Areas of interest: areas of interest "Juecheng Chemical Industrial Park"
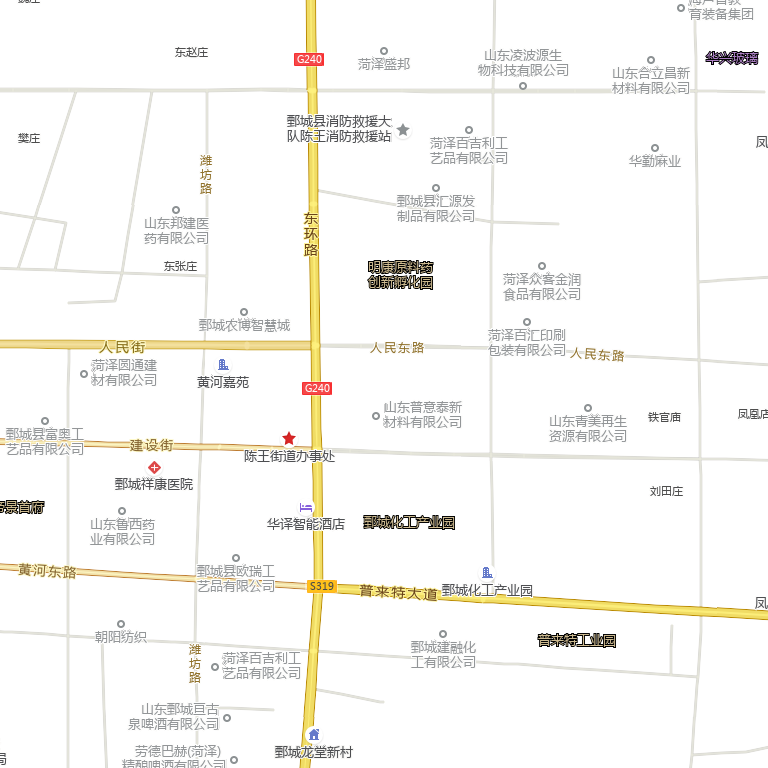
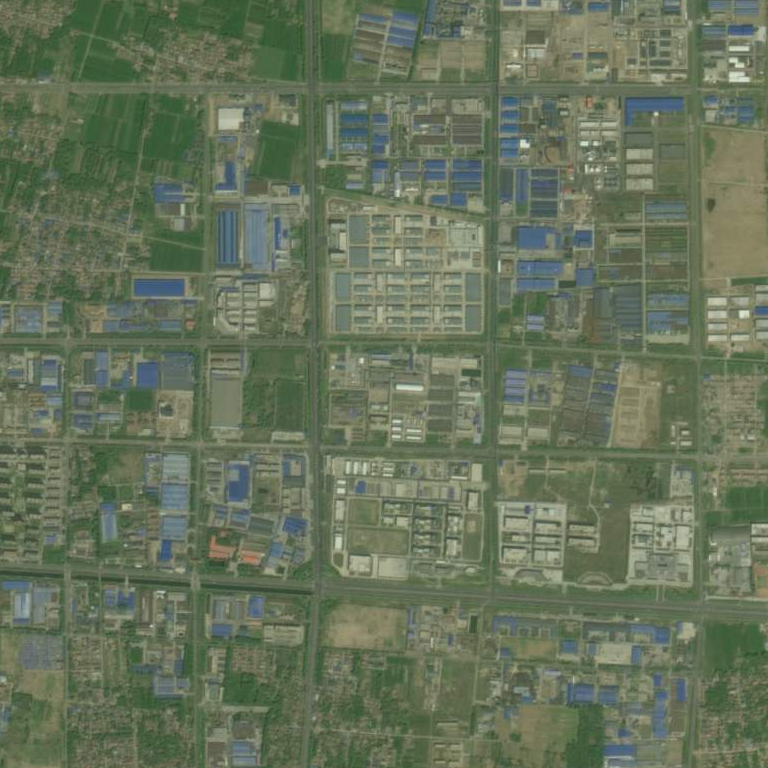